Frequency: 80000
Velocity: 0,248
Power: 43,4
Pulse duration: 0,0000001
Pass count: 1
Magnification: 10
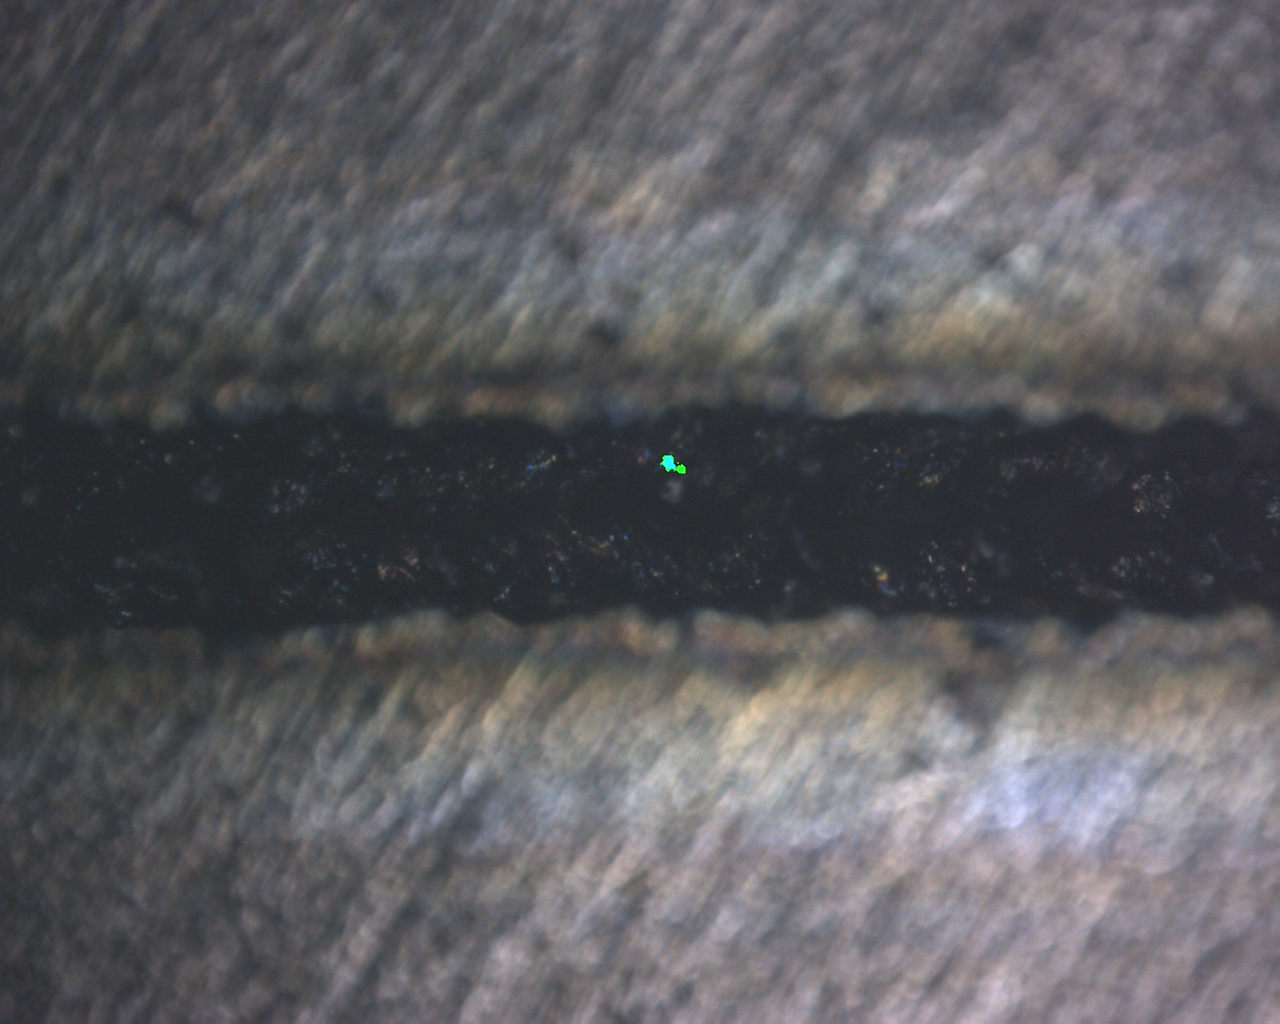
Measured width: 121.197
Other width: 93.95